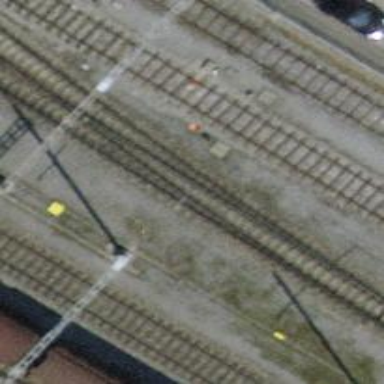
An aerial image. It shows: Single-track electrified railway siding with contact line for service.